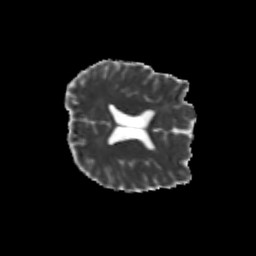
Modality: MD
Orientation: axial
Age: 36
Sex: male
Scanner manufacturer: siemens
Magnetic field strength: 3 T
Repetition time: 3.5 s
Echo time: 0.104 s